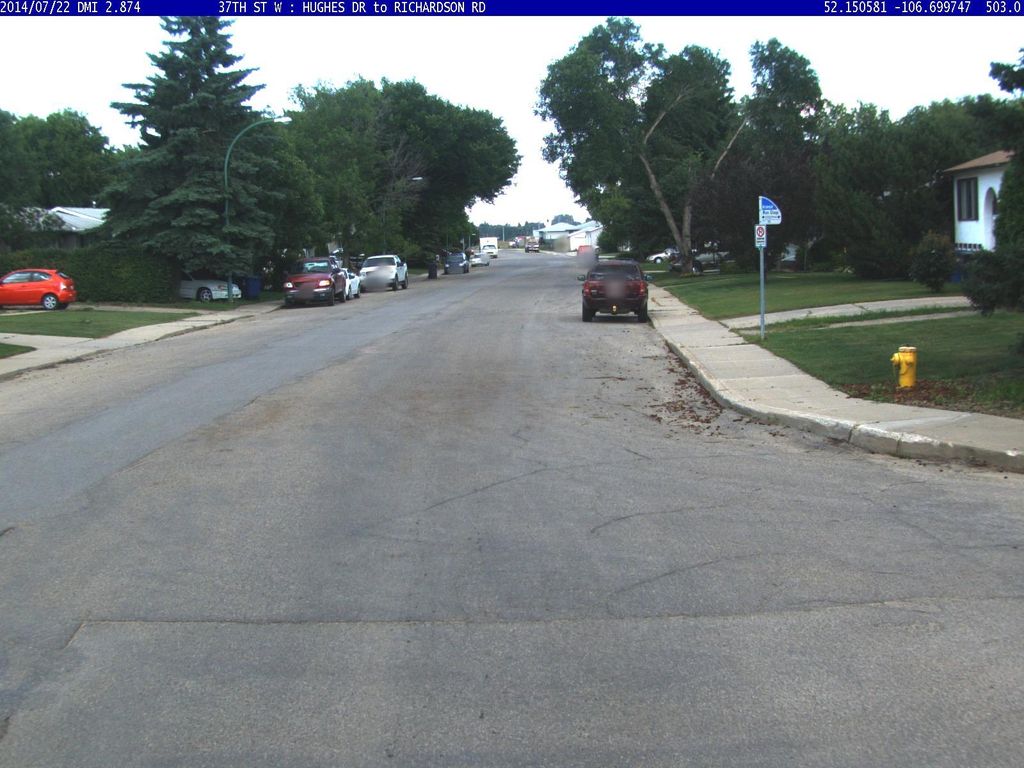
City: saskatoon